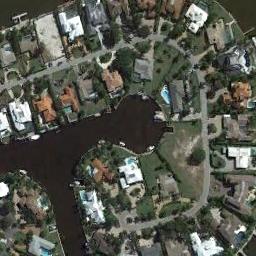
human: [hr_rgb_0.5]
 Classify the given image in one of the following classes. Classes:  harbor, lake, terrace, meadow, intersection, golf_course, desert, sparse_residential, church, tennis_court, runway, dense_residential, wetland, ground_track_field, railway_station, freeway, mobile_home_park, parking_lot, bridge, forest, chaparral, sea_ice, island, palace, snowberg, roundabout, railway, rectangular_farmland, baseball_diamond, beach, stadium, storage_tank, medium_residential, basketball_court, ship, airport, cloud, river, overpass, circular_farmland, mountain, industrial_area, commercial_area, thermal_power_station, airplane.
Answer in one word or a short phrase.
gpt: dense_residential